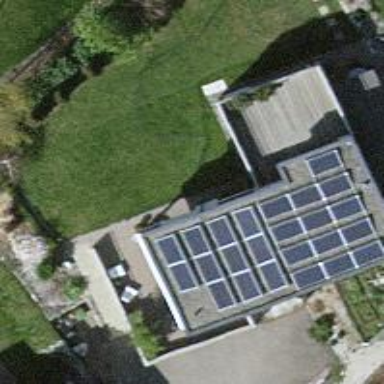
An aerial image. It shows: Solar power generator with photovoltaic panels.